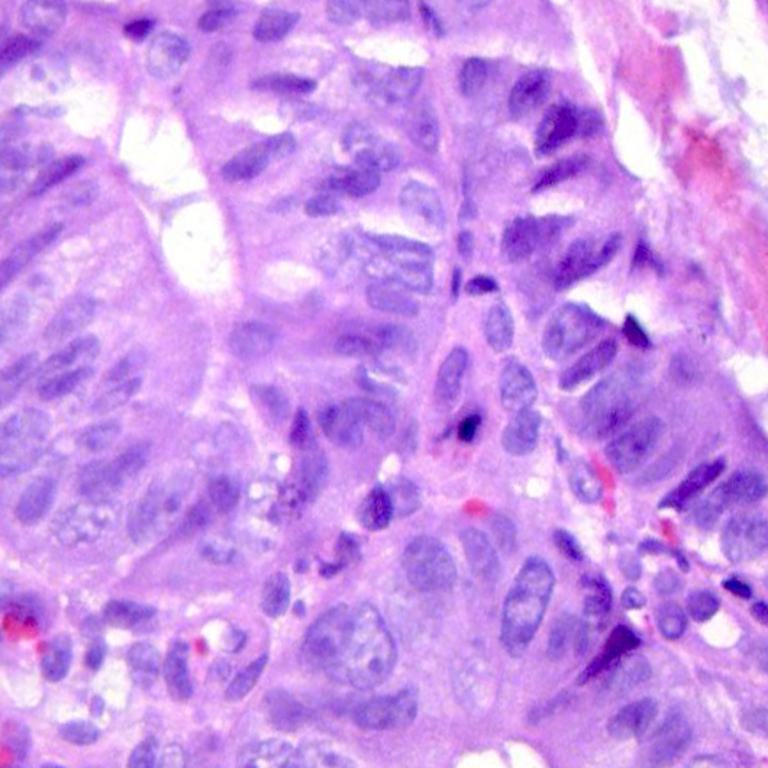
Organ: colon
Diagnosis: adenocarcinomas